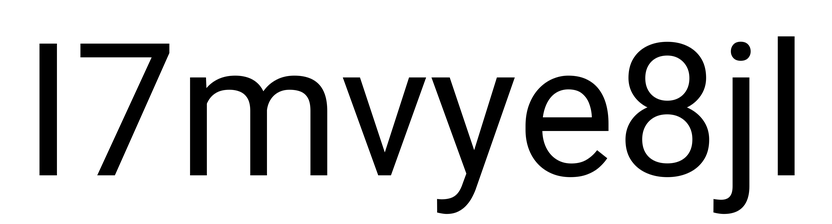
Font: Roboto_Regular